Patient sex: M
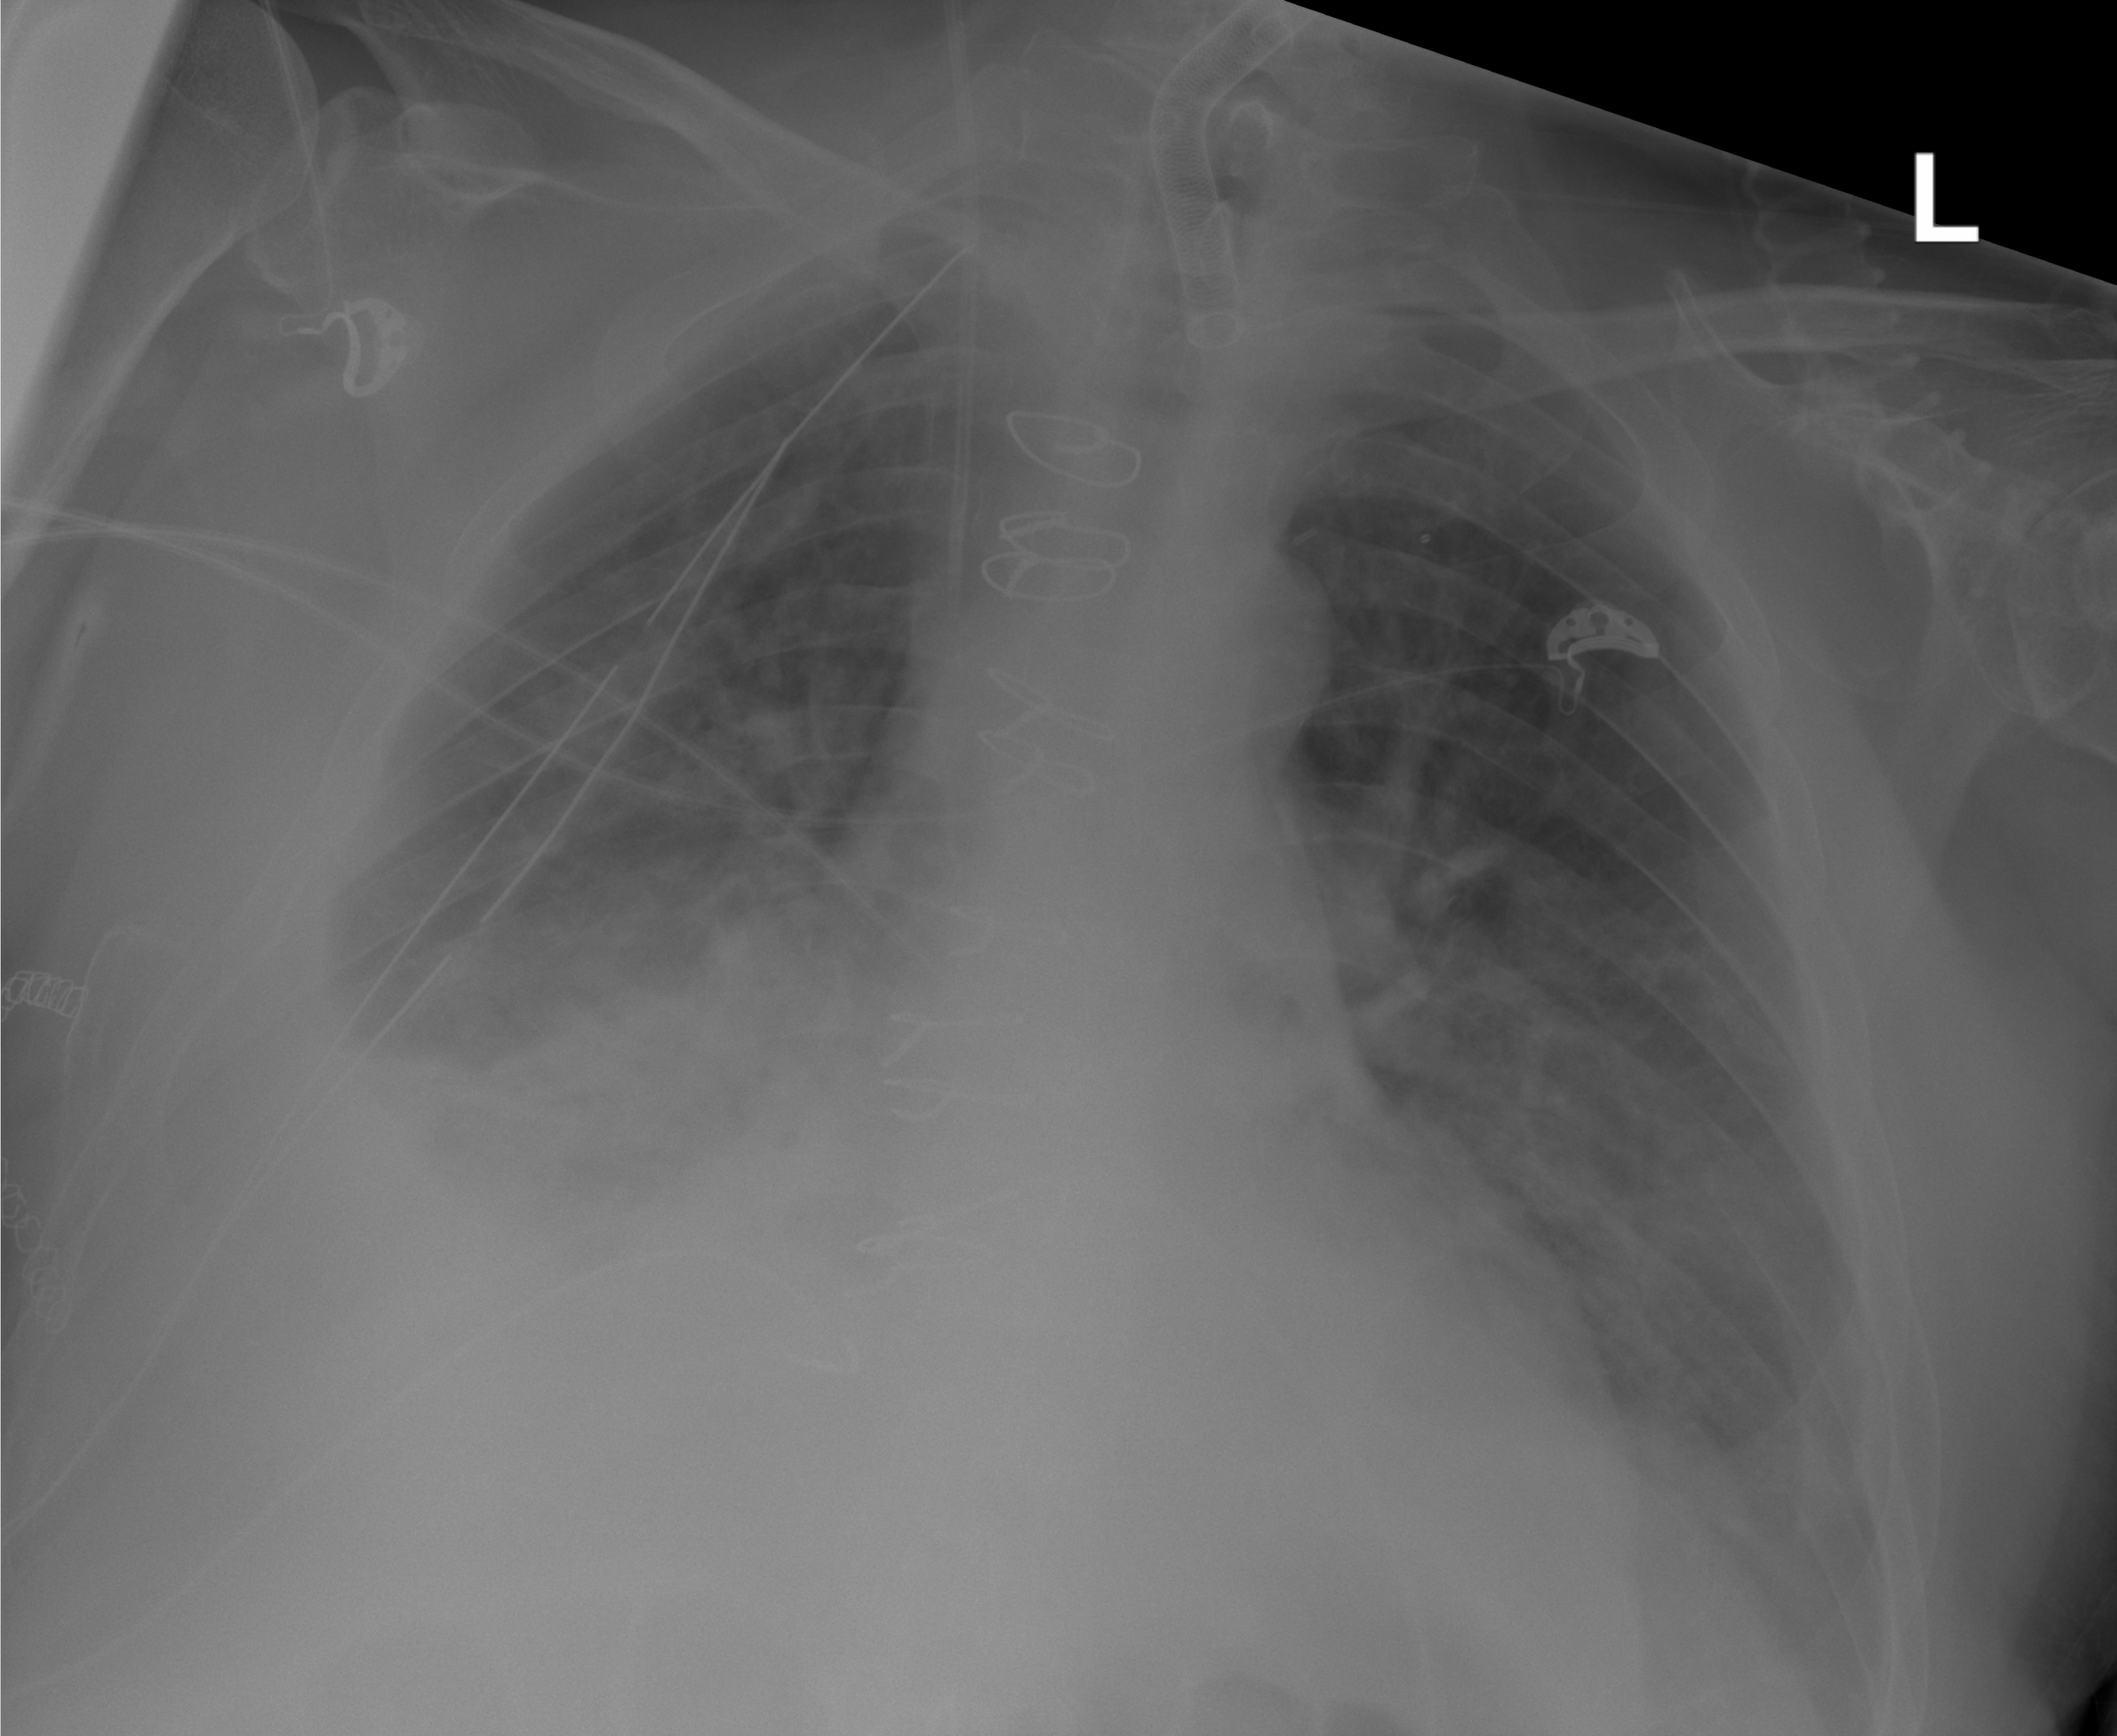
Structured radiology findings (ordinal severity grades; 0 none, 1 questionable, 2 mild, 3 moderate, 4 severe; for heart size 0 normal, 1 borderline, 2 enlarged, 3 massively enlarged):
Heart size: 2
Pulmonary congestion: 2
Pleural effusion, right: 3
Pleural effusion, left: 2
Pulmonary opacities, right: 2
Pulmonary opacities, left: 0
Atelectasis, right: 2
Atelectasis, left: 2